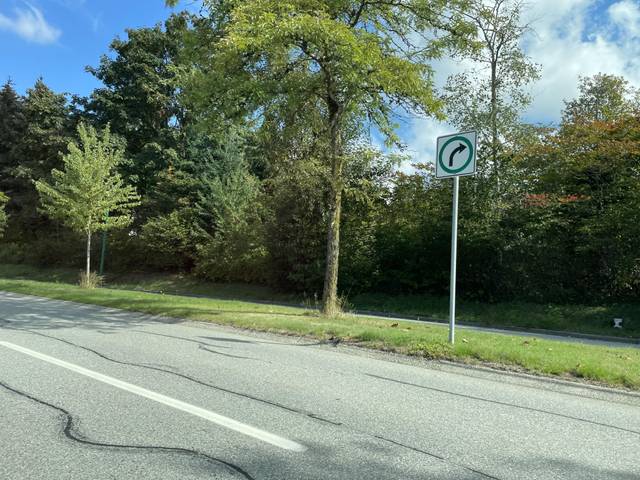
Region: Canada
Coordinates: 49.247, -122.998